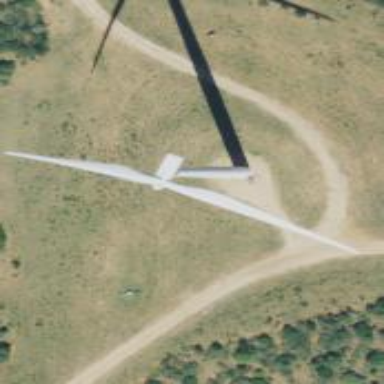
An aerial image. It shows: Wind generator using horizontal axis wind turbines.